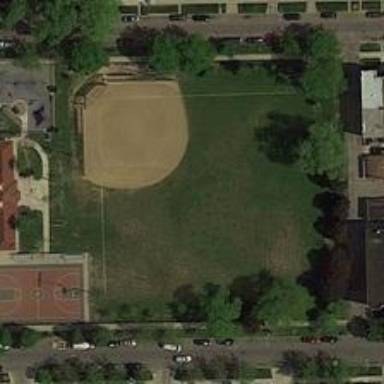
A huge area of lawn with baseball field and basketball court is located in the open space surrounded by some buildings .